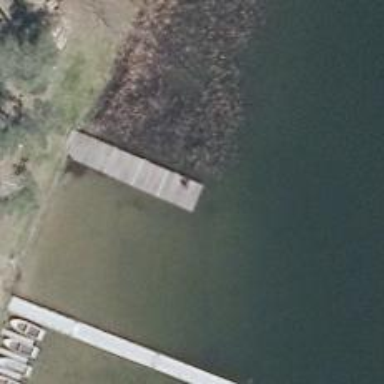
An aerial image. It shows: Man-made pier.